Question: I want to have some views disposed like in the following image:

and God knows I have tried several ways to achieve it, none of them really working.
In this last attempt, the layout looks as it should be, but I just found out that the padding becomes part of the clickable part of the view and, therefore, the Stop button canibalizes the Start button, and this one does not work.
The xml of this attempt is the following.
audio_player.xml:
'''
<?xml version="1.0" encoding="utf-8"?>
<RelativeLayout xmlns:android="http://schemas.android.com/apk/res/android"
xmlns:tools="http://schemas.android.com/tools"
android:layout_width="match_parent"
android:layout_height="match_parent"
android:padding="@dimen/activity_horizontal_margin" >
<ImageView
android:id="@+id/pauseButton"
android:layout_width="wrap_content"
android:layout_height="wrap_content"
android:layout_centerHorizontal="true"
android:onClick="pauseAudio"
android:paddingRight="70dp"
android:src="@drawable/pause_selector"
android:text="PAUSE"
android:visibility="invisible" />
<ImageView
android:id="@+id/playButton"
android:layout_width="wrap_content"
android:layout_height="wrap_content"
android:layout_centerHorizontal="true"
android:onClick="playSelection"
android:paddingRight="70dp"
android:src="@drawable/play_selector"
android:text="PLAY" />
<ImageView
android:id="@+id/moreVolumeButton"
android:layout_width="wrap_content"
android:layout_height="wrap_content"
android:layout_alignBottom="@+id/stopButton"
android:layout_toRightOf="@+id/stopButton"
android:onClick="adjustVolume"
android:paddingLeft="15dp"
android:src="@drawable/volume_plus_selector"
android:text="+" />
<ImageView
android:id="@+id/lessVolumeButton"
android:layout_width="wrap_content"
android:layout_height="wrap_content"
android:layout_alignBottom="@+id/playButton"
android:layout_toLeftOf="@+id/playButton"
android:onClick="adjustVolume"
android:paddingRight="15dp"
android:src="@drawable/volume_minus_selector"
android:text="-" />
<ImageView
android:id="@+id/stopButton"
android:layout_width="wrap_content"
android:layout_height="wrap_content"
android:layout_centerHorizontal="true"
android:onClick="stopAudio"
android:paddingLeft="70dp"
android:src="@drawable/stop_selector"
android:text="STOP" />
<SeekBar
android:id="@+id/seekBarPlayer"
android:layout_width="180dp"
android:layout_height="wrap_content"
android:layout_below="@id/stopButton"
android:layout_centerHorizontal="true"
android:paddingTop="5dp"
android:src="@drawable/process_bar" />
<TextView
android:id="@+id/audioTotalTime"
android:layout_width="wrap_content"
android:layout_height="wrap_content"
android:layout_alignBottom="@+id/seekBarPlayer"
android:layout_toRightOf="@+id/seekBarPlayer"
android:paddingBottom="6dp"
android:paddingLeft="7dp"
android:text="@string/initial_time"
android:textAppearance="?android:attr/textAppearanceSmall" />
<TextView
android:id="@+id/audioRunningTime"
android:layout_width="wrap_content"
android:layout_height="wrap_content"
android:layout_alignBottom="@+id/seekBarPlayer"
android:layout_toLeftOf="@+id/seekBarPlayer"
android:paddingBottom="6dp"
android:paddingRight="7dp"
android:text="@string/initial_time"
android:textAppearance="?android:attr/textAppearanceSmall" />
</RelativeLayout>
'''
I am sure there needs to be a better way of doing it, I thought of grouping the upper elements into a RelativeLayout and apply to it the android:layout_centerHorizontal="true" but it did not work. :(
Heeeelp!
EDIT:
That layout is inside another layout. I post the most interesting part of it:
'''
<com.slidinglayer.SlidingLayer
xmlns:slidingLayer="http://schemas.android.com/apk/res/------------"
android:id="@+id/slidingLayer2"
android:layout_width="@dimen/layer_width"
android:layout_height="match_parent"
slidingLayer:closeOnTapEnabled="false"
slidingLayer:offsetWidth="@dimen/offset_width" >
<RelativeLayout
android:layout_width="match_parent"
android:layout_height="match_parent"
android:background="@drawable/backround" >
<android.inputmethodservice.KeyboardView
android:id="@+id/keyboardview2"
android:layout_width="wrap_content"
android:layout_height="wrap_content"
android:layout_alignParentBottom="true"
android:layout_centerHorizontal="true"
android:background="#<PHONE>"
android:focusable="true"
android:focusableInTouchMode="true"
android:keyBackground="@drawable/keyboard_button_selector"
android:paddingBottom="@dimen/activity_horizontal_margin"
android:visibility="gone" />
<include
android:id="@+id/audio_player"
android:layout_width="match_parent"
android:layout_height="match_parent"
layout="@layout/audio_player" />
</RelativeLayout>
</com.slidinglayer.SlidingLayer>
'''
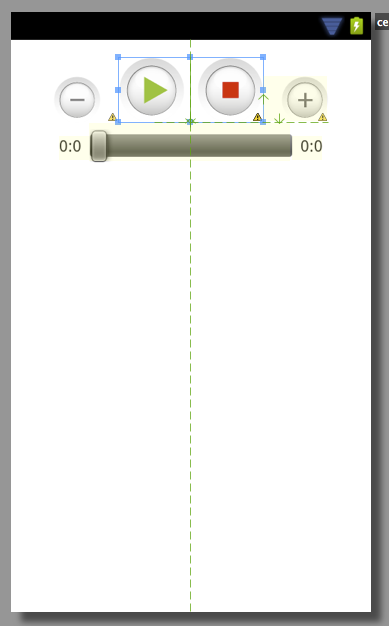
Answer: This is what I ended up up with:
'''
<?xml version="1.0" encoding="utf-8"?>
<RelativeLayout
xmlns:android="http://schemas.android.com/apk/res/android"
xmlns:tools="http://schemas.android.com/tools"
android:layout_width="match_parent"
android:layout_height="match_parent"
android:padding="@dimen/activity_horizontal_margin"
>
<LinearLayout
android:id="@+id/llUpperHalf"
android:layout_width="wrap_content"
android:layout_height="wrap_content"
android:layout_centerHorizontal="true"
android:orientation="horizontal"
android:gravity="center_vertical"
>
<ImageView
android:id="@+id/lessVolumeButton"
android:layout_width="wrap_content"
android:layout_height="wrap_content"
android:onClick="adjustVolume"
android:paddingRight="15dp"
android:src="@drawable/ic_launcher"
/>
<ImageView
android:id="@+id/playButton"
android:layout_width="wrap_content"
android:layout_height="wrap_content"
android:onClick="playSelection"
android:src="@drawable/ic_launcher"
/>
<ImageView
android:id="@+id/pauseButton"
android:layout_width="wrap_content"
android:layout_height="wrap_content"
android:onClick="pauseAudio"
android:src="@drawable/ic_launcher"
android:visibility="gone"
/>
<ImageView
android:id="@+id/moreVolumeButton"
android:layout_width="wrap_content"
android:layout_height="wrap_content"
android:onClick="adjustVolume"
android:paddingLeft="15dp"
android:src="@drawable/ic_launcher"
/>
<ImageView
android:id="@+id/stopButton"
android:layout_width="wrap_content"
android:layout_height="wrap_content"
android:onClick="stopAudio"
android:src="@drawable/ic_launcher"
/>
</LinearLayout>
<LinearLayout
android:layout_width="wrap_content"
android:layout_height="wrap_content"
android:layout_centerHorizontal="true"
android:layout_below="@id/llUpperHalf"
android:orientation="horizontal"
android:gravity="center_vertical"
>
<TextView
android:id="@+id/audioRunningTime"
android:layout_width="wrap_content"
android:layout_height="wrap_content"
android:layout_alignBottom="@+id/seekBarPlayer"
android:layout_toLeftOf="@+id/seekBarPlayer"
android:gravity="center_vertical"
android:paddingRight="8dp"
android:paddingTop="8dp"
android:text="00:00"
android:textAppearance="?android:attr/textAppearanceSmall"
/>
<SeekBar
android:id="@+id/seekBarPlayer"
android:layout_width="180dp"
android:layout_height="wrap_content"
android:layout_below="@id/stopButton"
android:paddingTop="5dp"
/>
<TextView
android:id="@+id/audioTotalTime"
android:layout_width="wrap_content"
android:layout_height="wrap_content"
android:gravity="center_vertical"
android:paddingLeft="8dp"
android:paddingTop="8dp"
android:text="00:00"
android:textAppearance="?android:attr/textAppearanceSmall"
/>
</LinearLayout>
</RelativeLayout>
'''
Which produces the following result (I havent got your resources. so I used what I had):

Please note that:
- 'fill_parent''match_parent'- 'android:text'